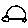
Label: car